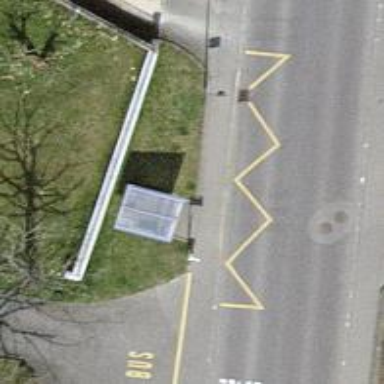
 serving as platform for public transportation."